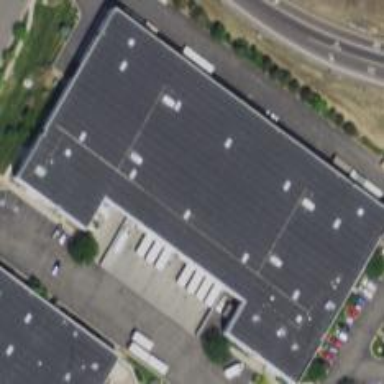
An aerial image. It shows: Warehouse building.